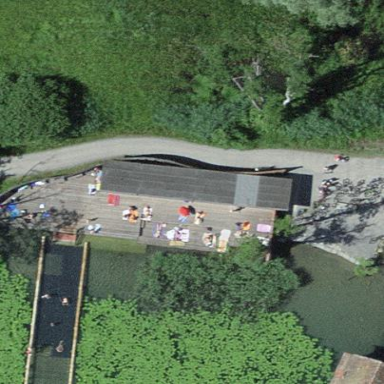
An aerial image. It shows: Park with swimming area. The park features public bath with natural lake for swimming.